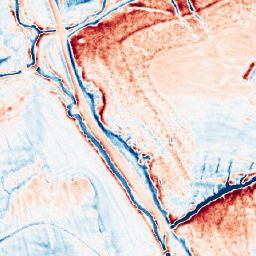
Category: classical
Decomposition family: uniform
Decomposition parameters: size: 10
Upsampling method: nearest
Upsampling parameters: scale: 2
Upsampling scale: 2